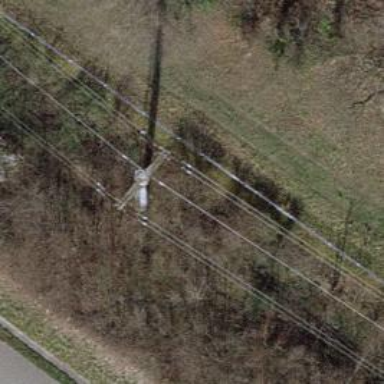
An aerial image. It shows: Concrete power tower.